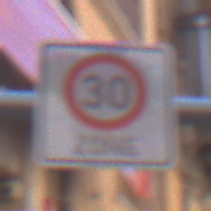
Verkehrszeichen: BeginnZone30
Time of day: MorningAfternoon
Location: Outdoor (Urban)
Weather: Clear
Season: NotSpecified
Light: Natural